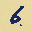
Label: 6